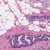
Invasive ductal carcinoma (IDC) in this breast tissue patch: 0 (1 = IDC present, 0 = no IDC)